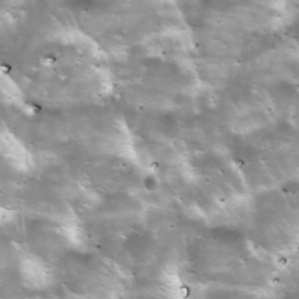
Label: non_frost